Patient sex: M
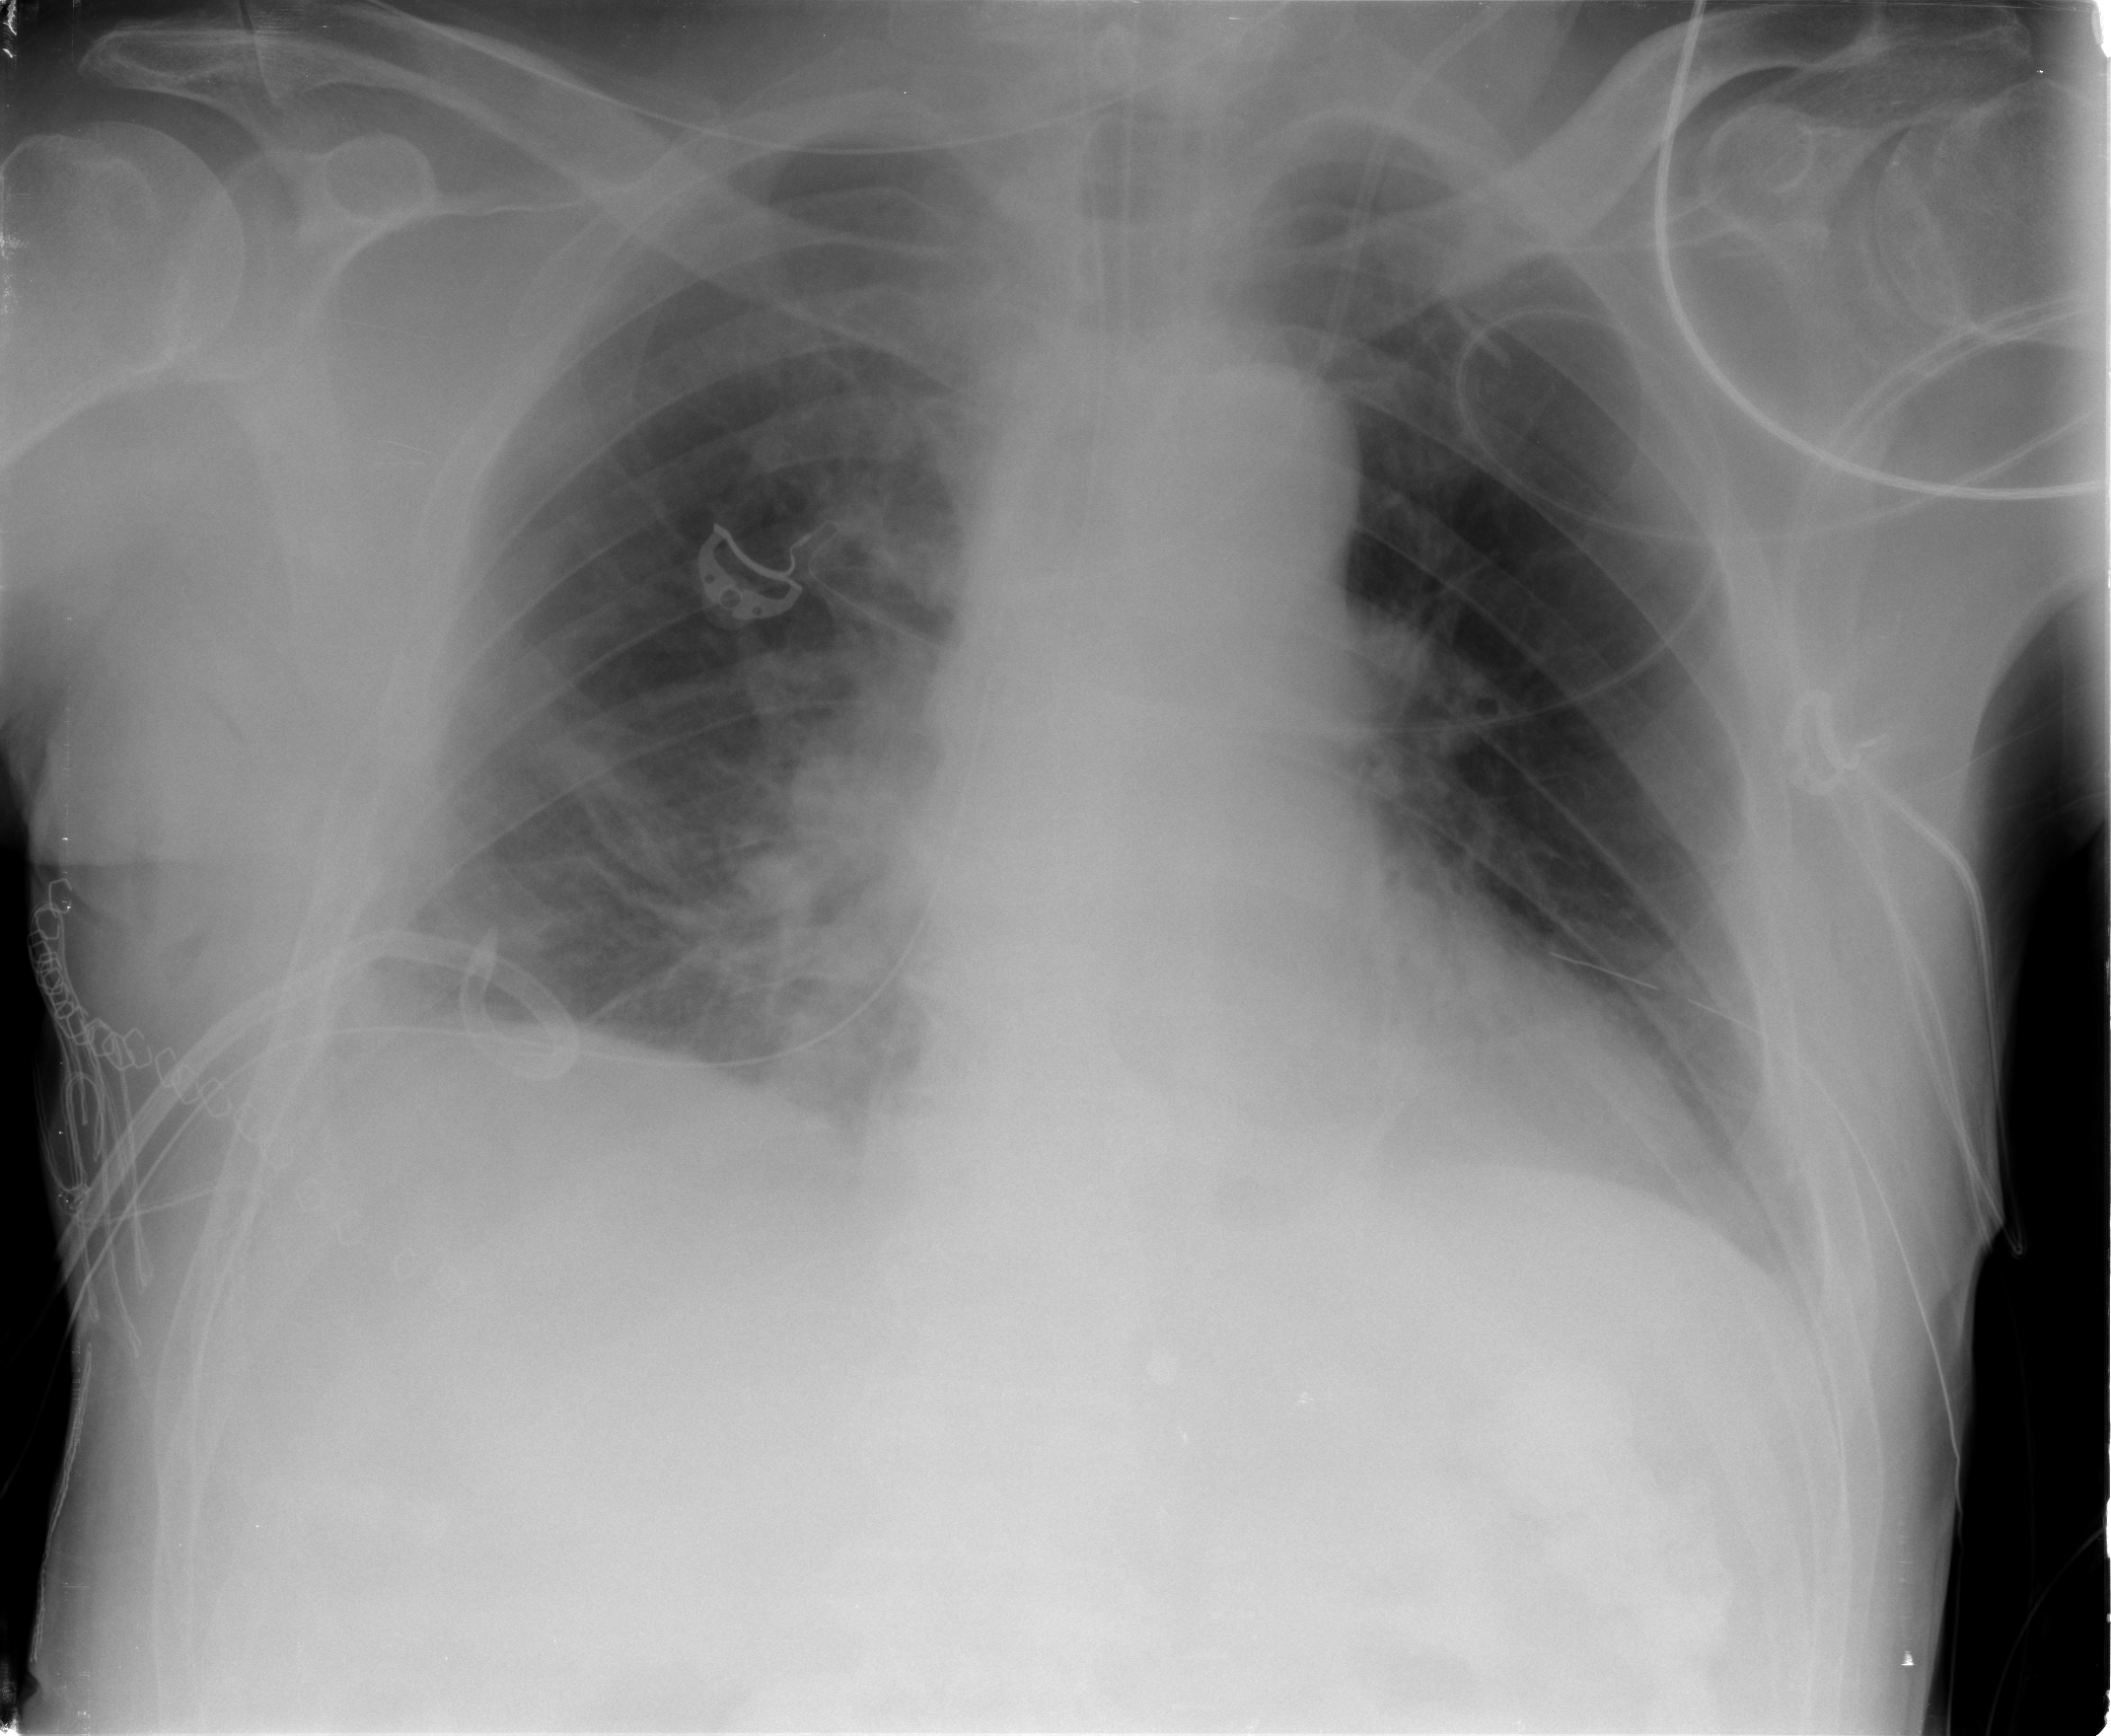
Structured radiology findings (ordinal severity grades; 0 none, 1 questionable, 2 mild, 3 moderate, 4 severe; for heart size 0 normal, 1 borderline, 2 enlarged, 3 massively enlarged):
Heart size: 2
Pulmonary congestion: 0
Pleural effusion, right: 1
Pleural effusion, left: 1
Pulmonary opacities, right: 2
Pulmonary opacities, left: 0
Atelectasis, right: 2
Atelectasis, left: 2